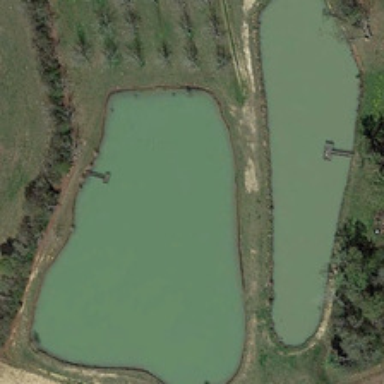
Some green trees are around two irregular ponds .